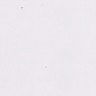
Metastatic tissue present: no